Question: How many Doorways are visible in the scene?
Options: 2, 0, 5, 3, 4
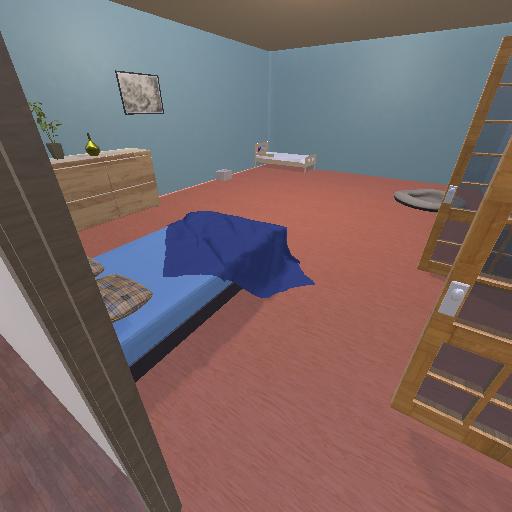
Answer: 2